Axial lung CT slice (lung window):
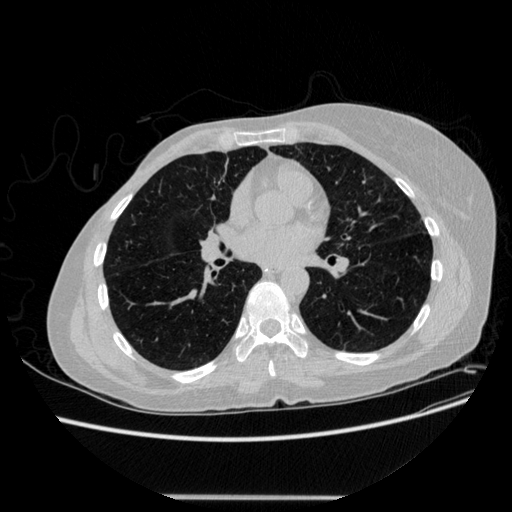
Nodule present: no